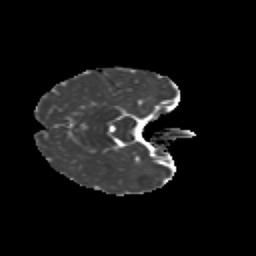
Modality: MD
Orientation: axial
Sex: male
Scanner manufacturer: siemens
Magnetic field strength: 3 T
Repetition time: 5 s
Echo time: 0.071 s